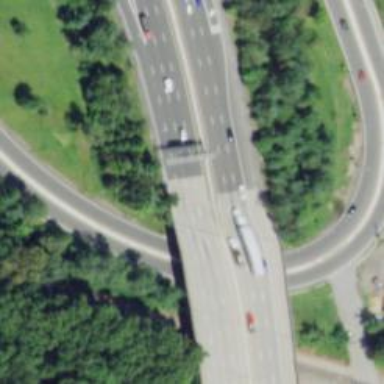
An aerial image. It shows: Motorway.